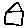
Label: house